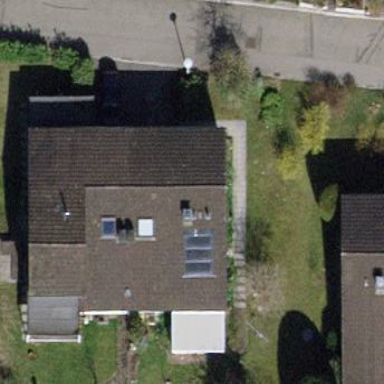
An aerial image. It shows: Building with tiled roof.